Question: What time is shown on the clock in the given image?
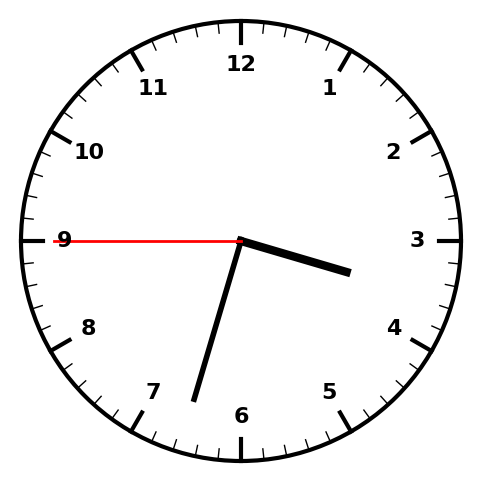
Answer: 03:32:45